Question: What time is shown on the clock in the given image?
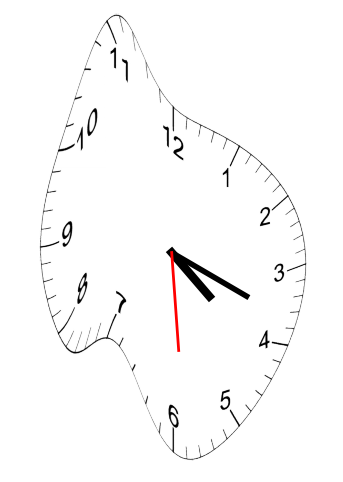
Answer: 04:18:29